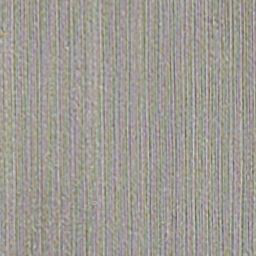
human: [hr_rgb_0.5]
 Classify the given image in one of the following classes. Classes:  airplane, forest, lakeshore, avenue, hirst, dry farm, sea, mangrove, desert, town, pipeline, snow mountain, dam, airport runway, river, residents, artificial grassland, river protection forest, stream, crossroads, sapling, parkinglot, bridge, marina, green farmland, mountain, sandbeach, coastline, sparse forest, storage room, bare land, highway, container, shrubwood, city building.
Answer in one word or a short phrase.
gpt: dry farm